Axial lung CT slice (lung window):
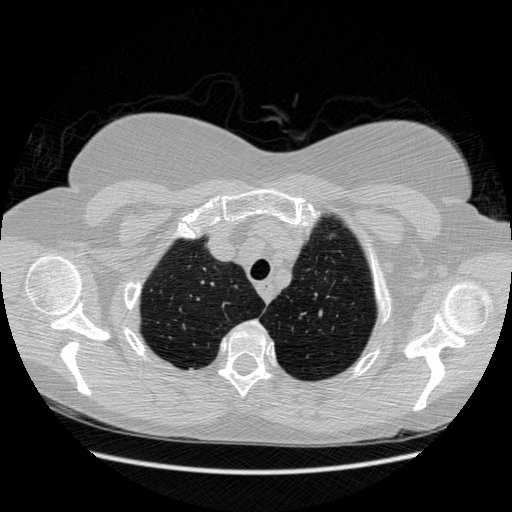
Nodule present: no